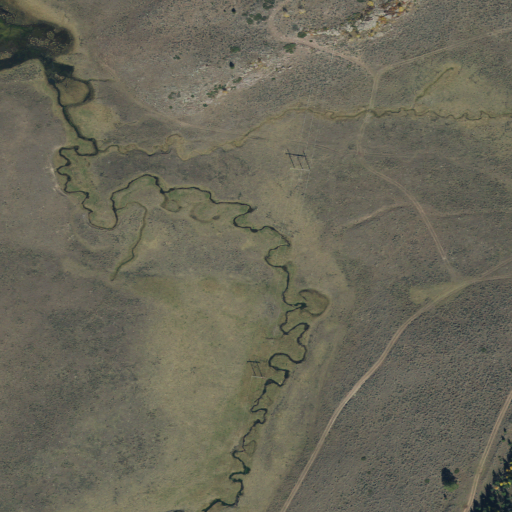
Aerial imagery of valley in Utah named Davenport Draw containing woody wetlands, deciduous forest, herbaceous wetlands, shrub, evergreen forest, and mixed forest